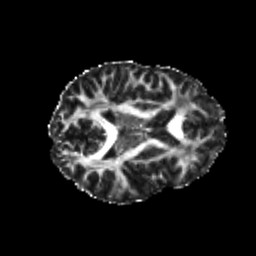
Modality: FA
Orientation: axial
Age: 24
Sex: female
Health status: healthy
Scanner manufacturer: philips
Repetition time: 7.388 s
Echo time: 0.08599 s